Current action and preconditions to check: trajectory_clear

Your task: For each precondition in the list above, predict whether it will hold at this action.

Consider the current scene as observed from the mobile robot's camera, and analyze the predicted future states of all dynamic agents (e.g., people, animals, vehicles, or any moving entities) within the NEXT SECOND.

IMPORTANT: Only answer "very likely" if you are absolutely certain—based on strong, clear evidence—that a dynamic agent will violate the precondition in the predicted future state. Do NOT answer "very likely" for unlikely, ambiguous, or low-probability risks.

Ask yourself for each precondition: Is there a high probability, with clear and convincing evidence, that the predicted future states of any dynamic agent will interfere with the predicted future state of the currently executing action within the NEXT SECOND, causing that precondition to fail?

Assess the risk level based on these predictions. Use "likely" or "very likely" if motions create a clear risk of interference.

Use "neutral" or "improbable" if agents are nearby but their predicted paths are clearly diverging or non-conflicting.

Failure Risk Categories: "very improbable", "improbable", "neutral", "likely", "very likely"

Answer Format: Output ONLY the probability_of_failure value from these categories: "very improbable", "improbable", "neutral", "likely", "very likely"

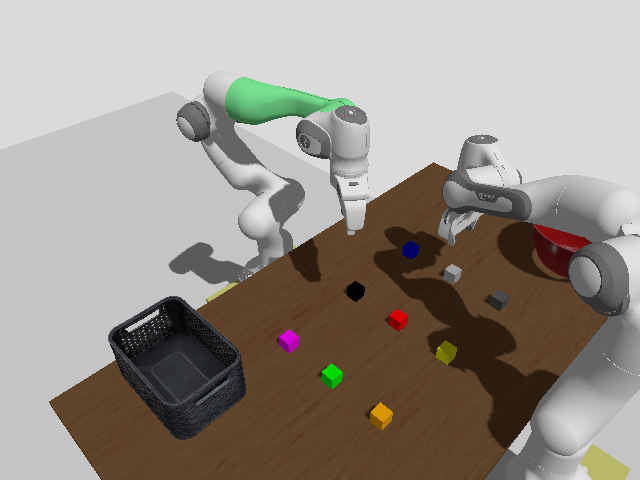

Answer: very improbable